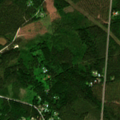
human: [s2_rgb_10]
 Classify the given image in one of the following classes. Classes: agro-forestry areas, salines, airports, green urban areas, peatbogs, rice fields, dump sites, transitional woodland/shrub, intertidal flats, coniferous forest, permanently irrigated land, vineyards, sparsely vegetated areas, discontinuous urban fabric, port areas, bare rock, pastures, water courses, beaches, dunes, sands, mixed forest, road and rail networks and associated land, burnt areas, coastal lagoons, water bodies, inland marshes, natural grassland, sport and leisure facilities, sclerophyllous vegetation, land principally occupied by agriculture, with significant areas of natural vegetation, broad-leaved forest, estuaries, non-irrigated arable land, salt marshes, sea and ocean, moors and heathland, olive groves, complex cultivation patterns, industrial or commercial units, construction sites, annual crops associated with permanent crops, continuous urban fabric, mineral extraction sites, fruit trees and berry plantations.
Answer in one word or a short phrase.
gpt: broad-leaved forest, coniferous forest, mixed forest